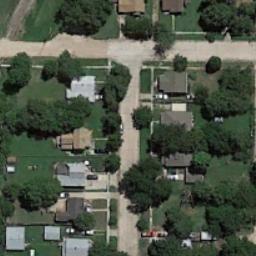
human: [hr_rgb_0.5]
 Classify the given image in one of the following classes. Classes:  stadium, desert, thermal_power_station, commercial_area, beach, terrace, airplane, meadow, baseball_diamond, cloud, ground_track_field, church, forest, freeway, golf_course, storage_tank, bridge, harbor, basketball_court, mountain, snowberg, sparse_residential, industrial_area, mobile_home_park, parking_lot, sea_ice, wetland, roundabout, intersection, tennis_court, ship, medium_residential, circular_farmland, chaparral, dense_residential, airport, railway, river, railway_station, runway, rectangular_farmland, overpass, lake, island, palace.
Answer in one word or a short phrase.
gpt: medium_residential